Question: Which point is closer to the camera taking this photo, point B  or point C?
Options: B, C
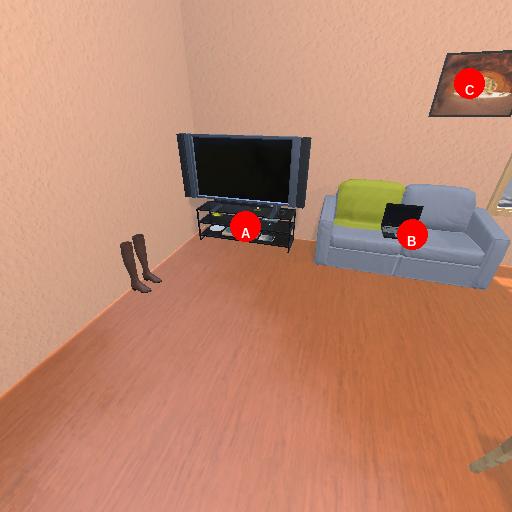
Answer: B